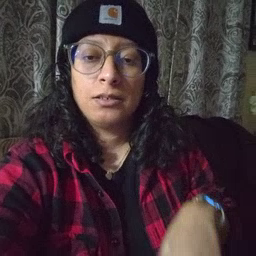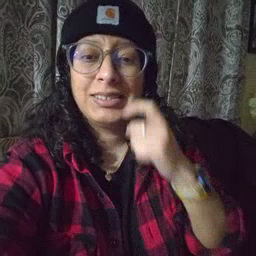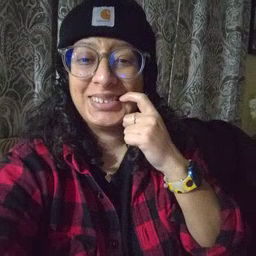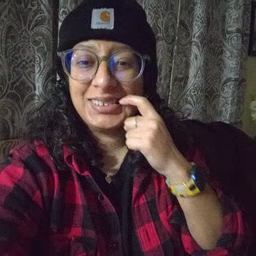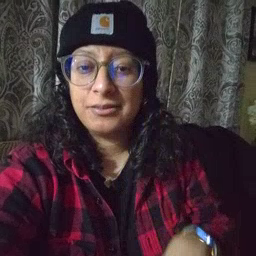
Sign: tooth